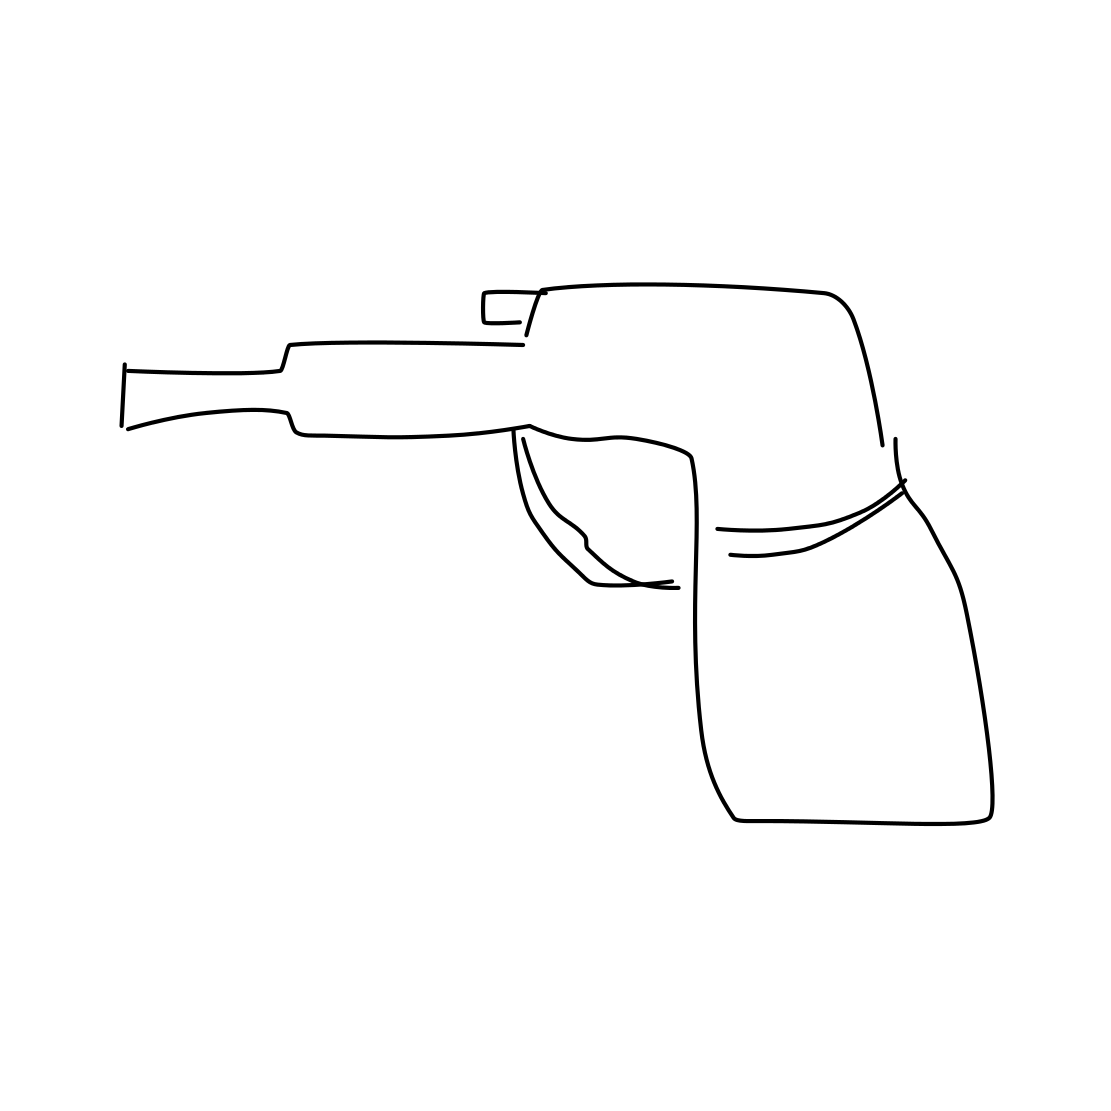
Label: revolver